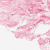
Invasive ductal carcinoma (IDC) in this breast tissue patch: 0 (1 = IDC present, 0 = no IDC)